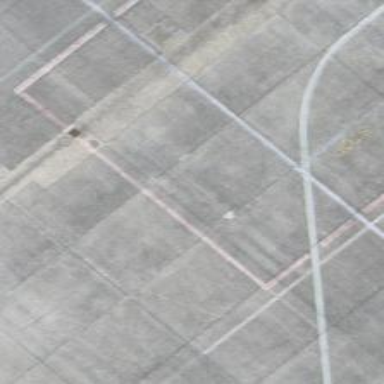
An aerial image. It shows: Image of taxiway at airport.